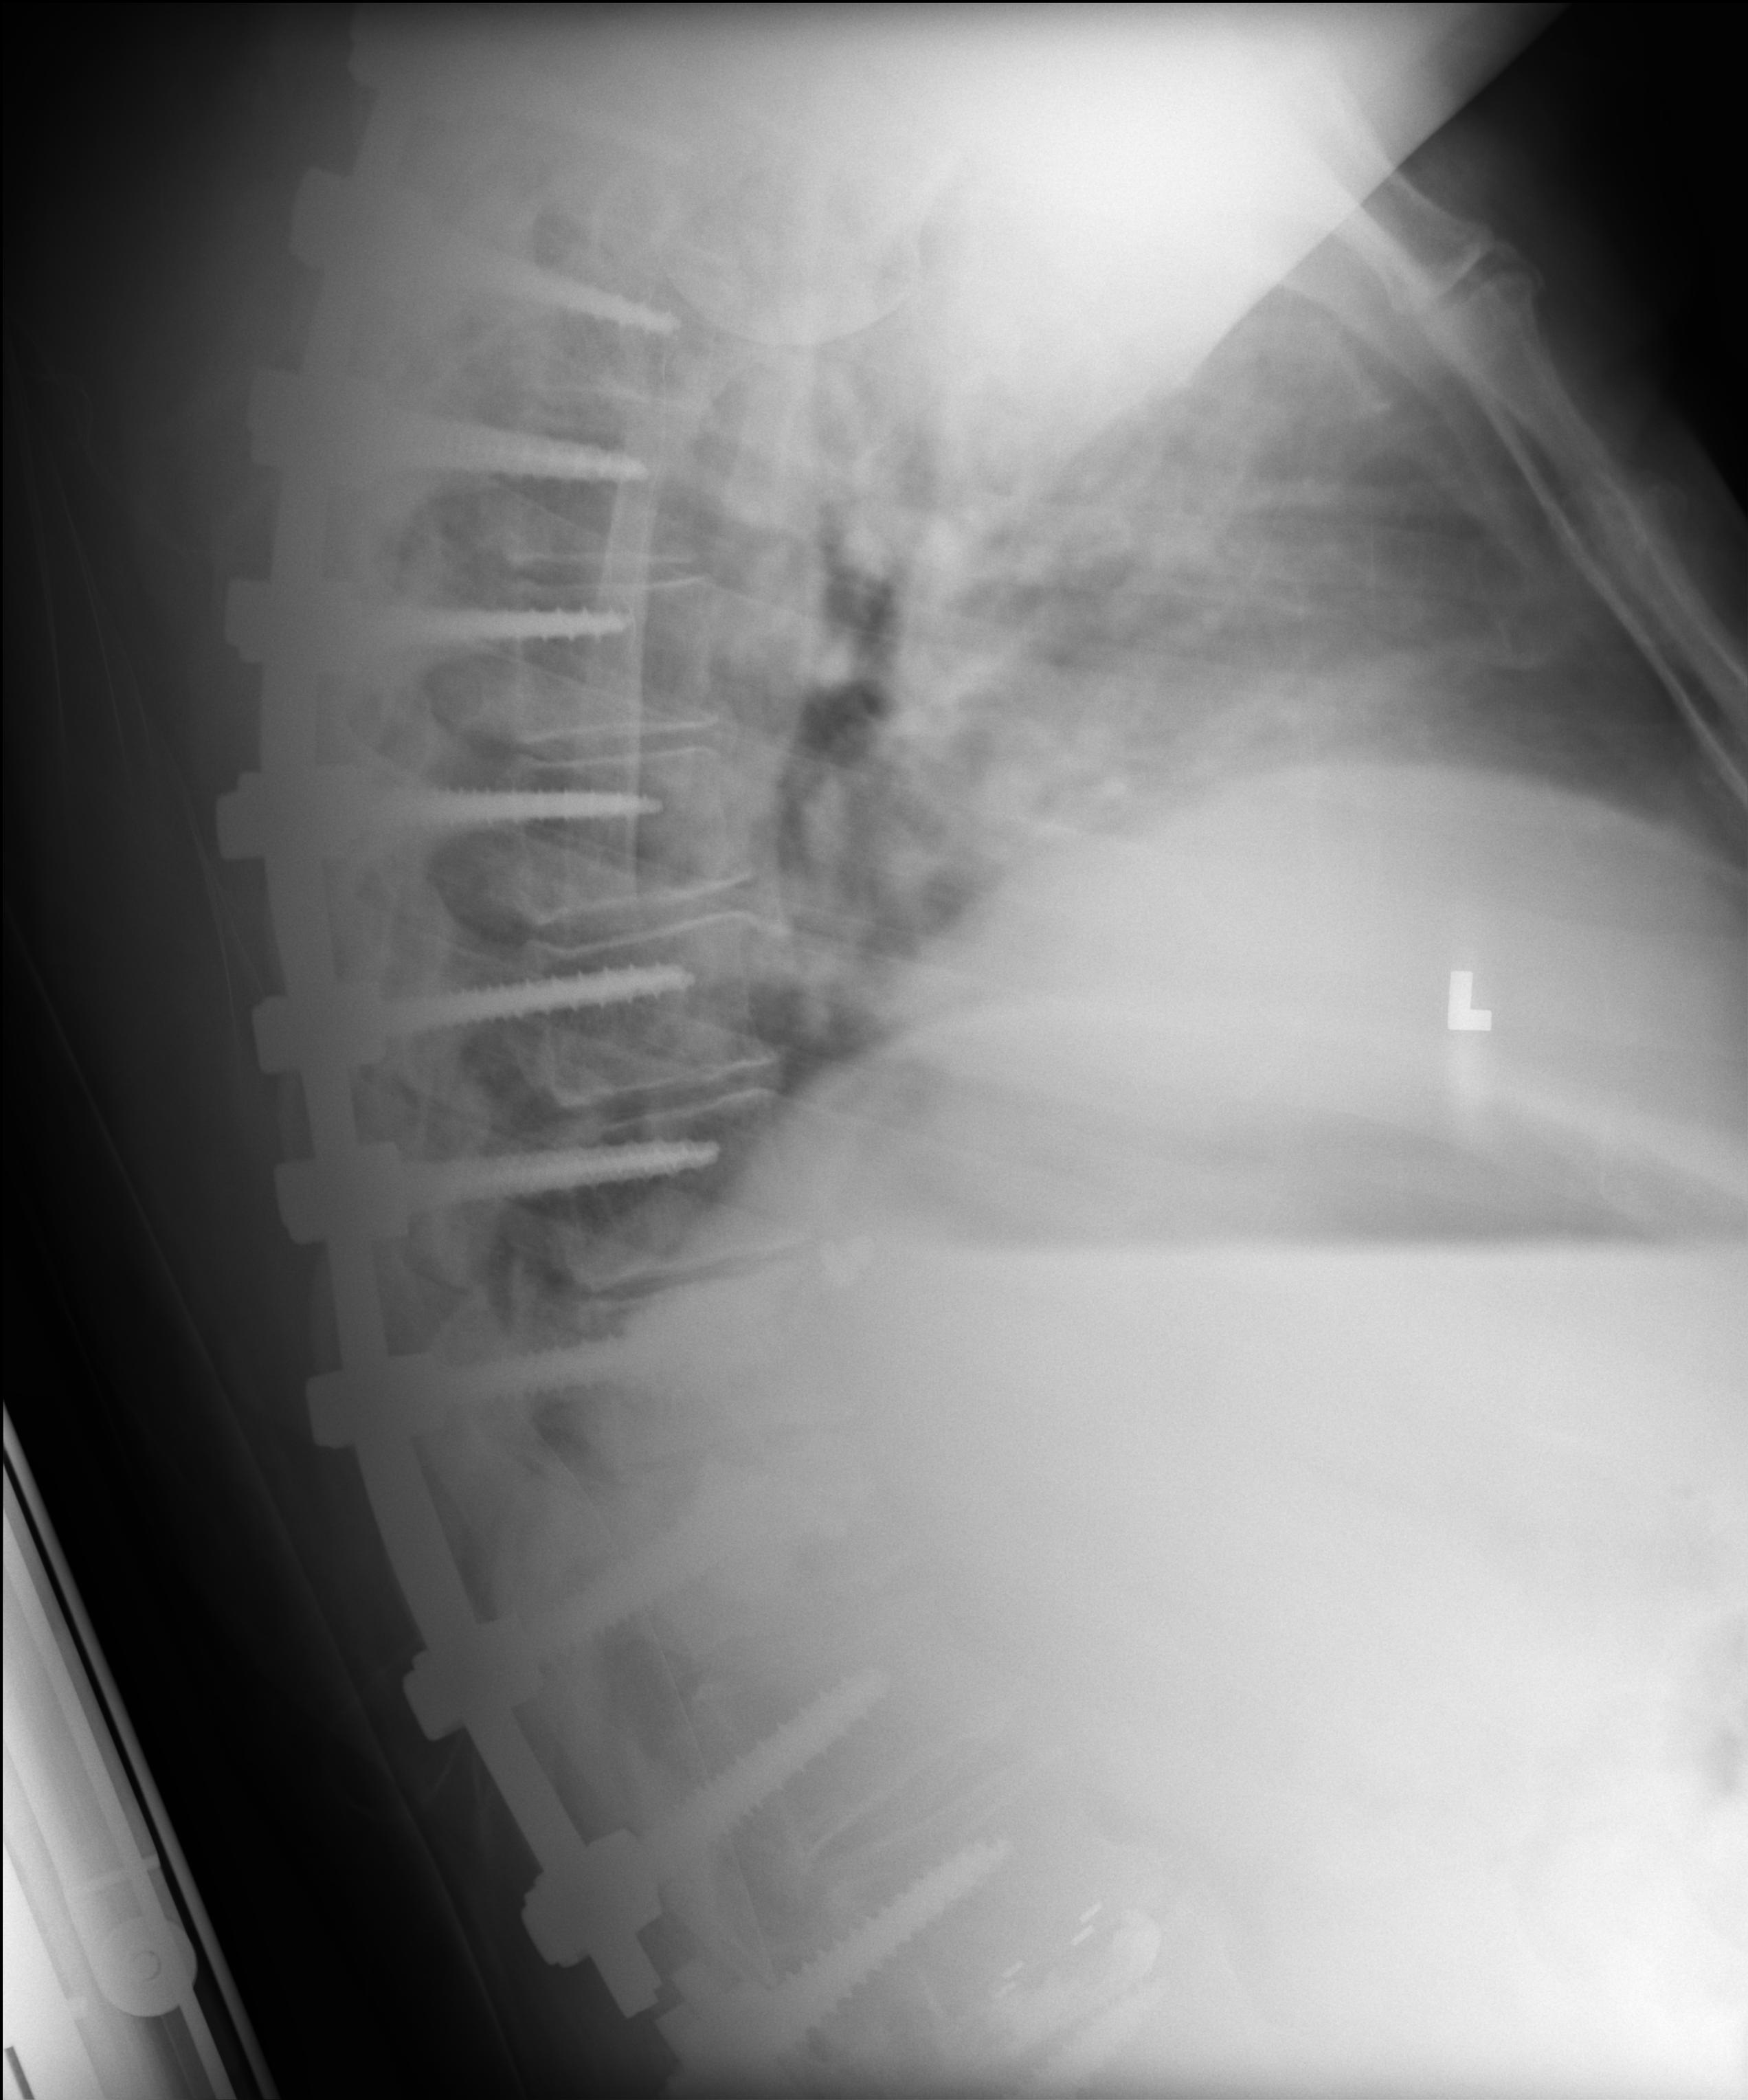
View: LATERAL
Implant manufacturer: medtronic solera